Question: What is the measurement shown in the image?
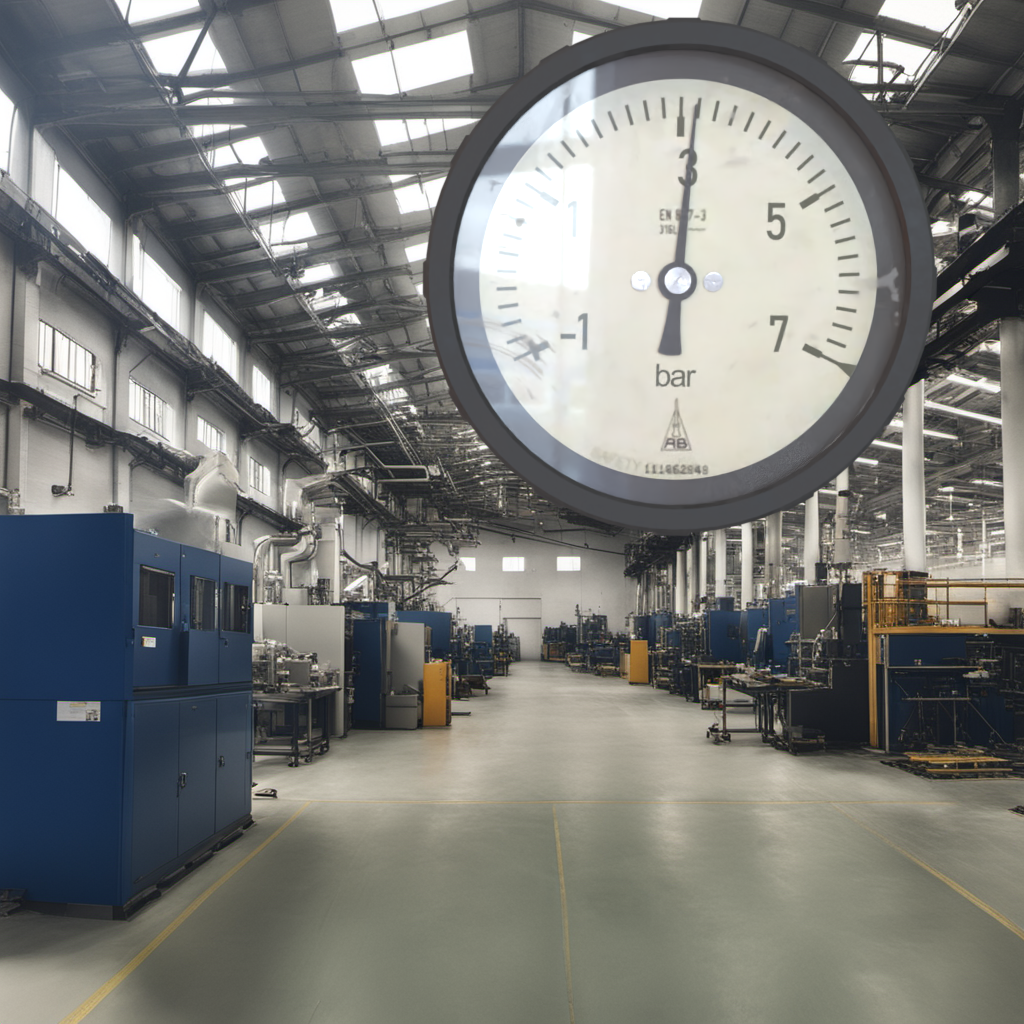
Answer: The result is 3.16
Question: What is the range of this measurement?
Answer: The range is from -1 to 7
Question: What is the minimum and maximum value range of the measurement in the image?
Answer: The minimum value is -1 and the maximum value is 7